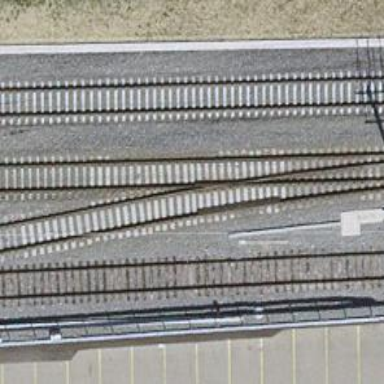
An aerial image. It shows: Railway siding with one electrified track and contact line for powering the train.